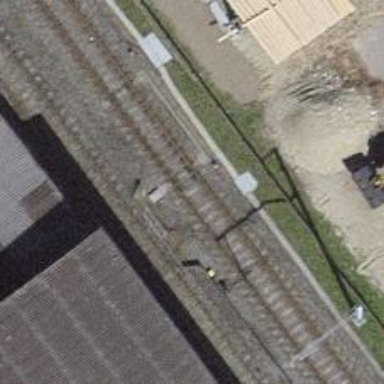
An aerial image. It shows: Railway switch.